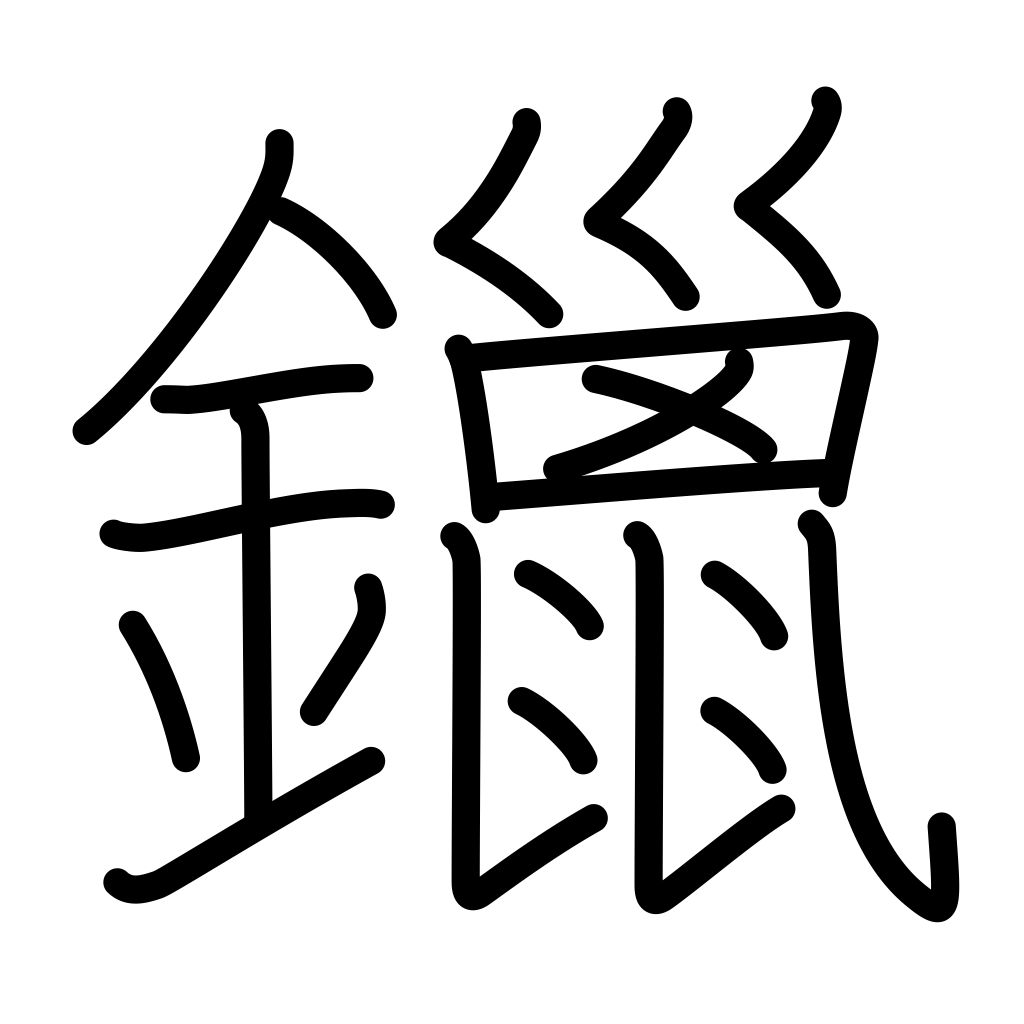
Meaning: solder